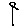
Label: flower